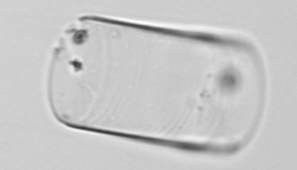
Label: Guinardia_flaccida